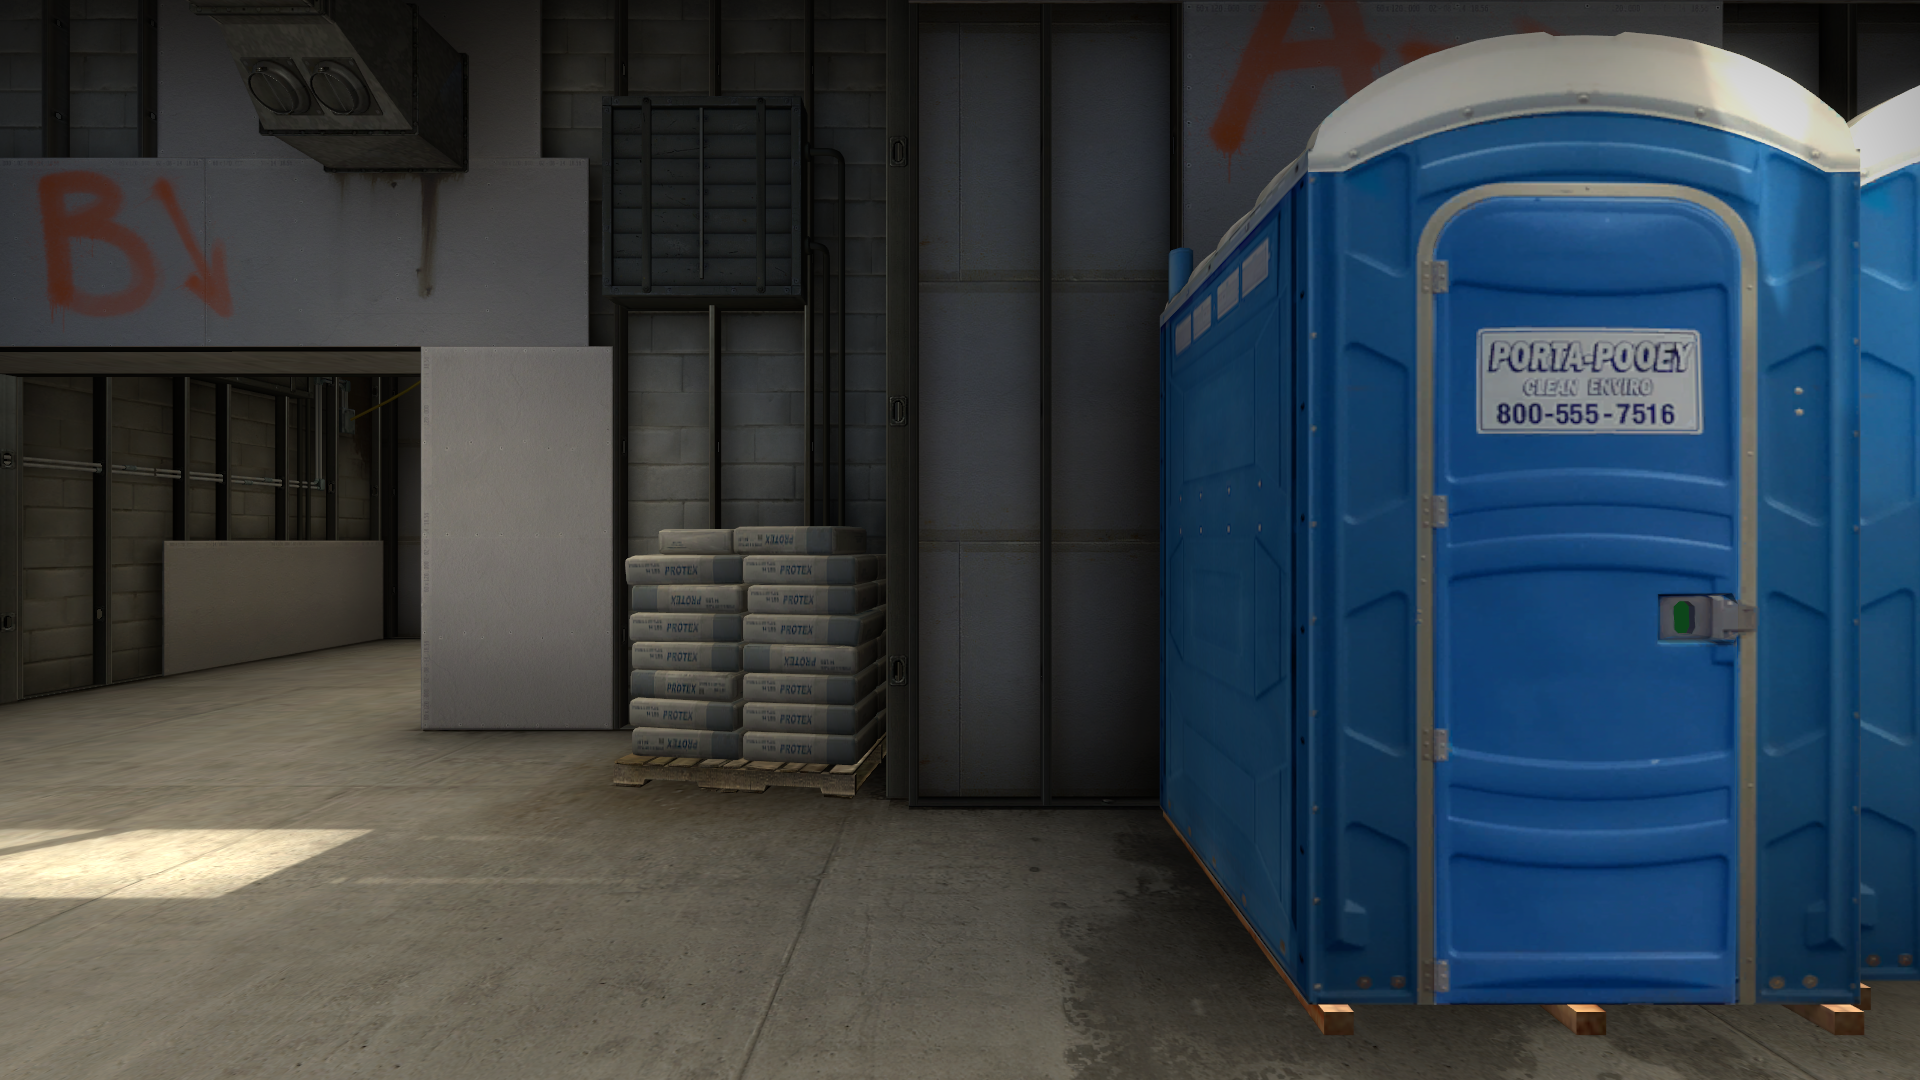
Map: de_vertigo